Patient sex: M
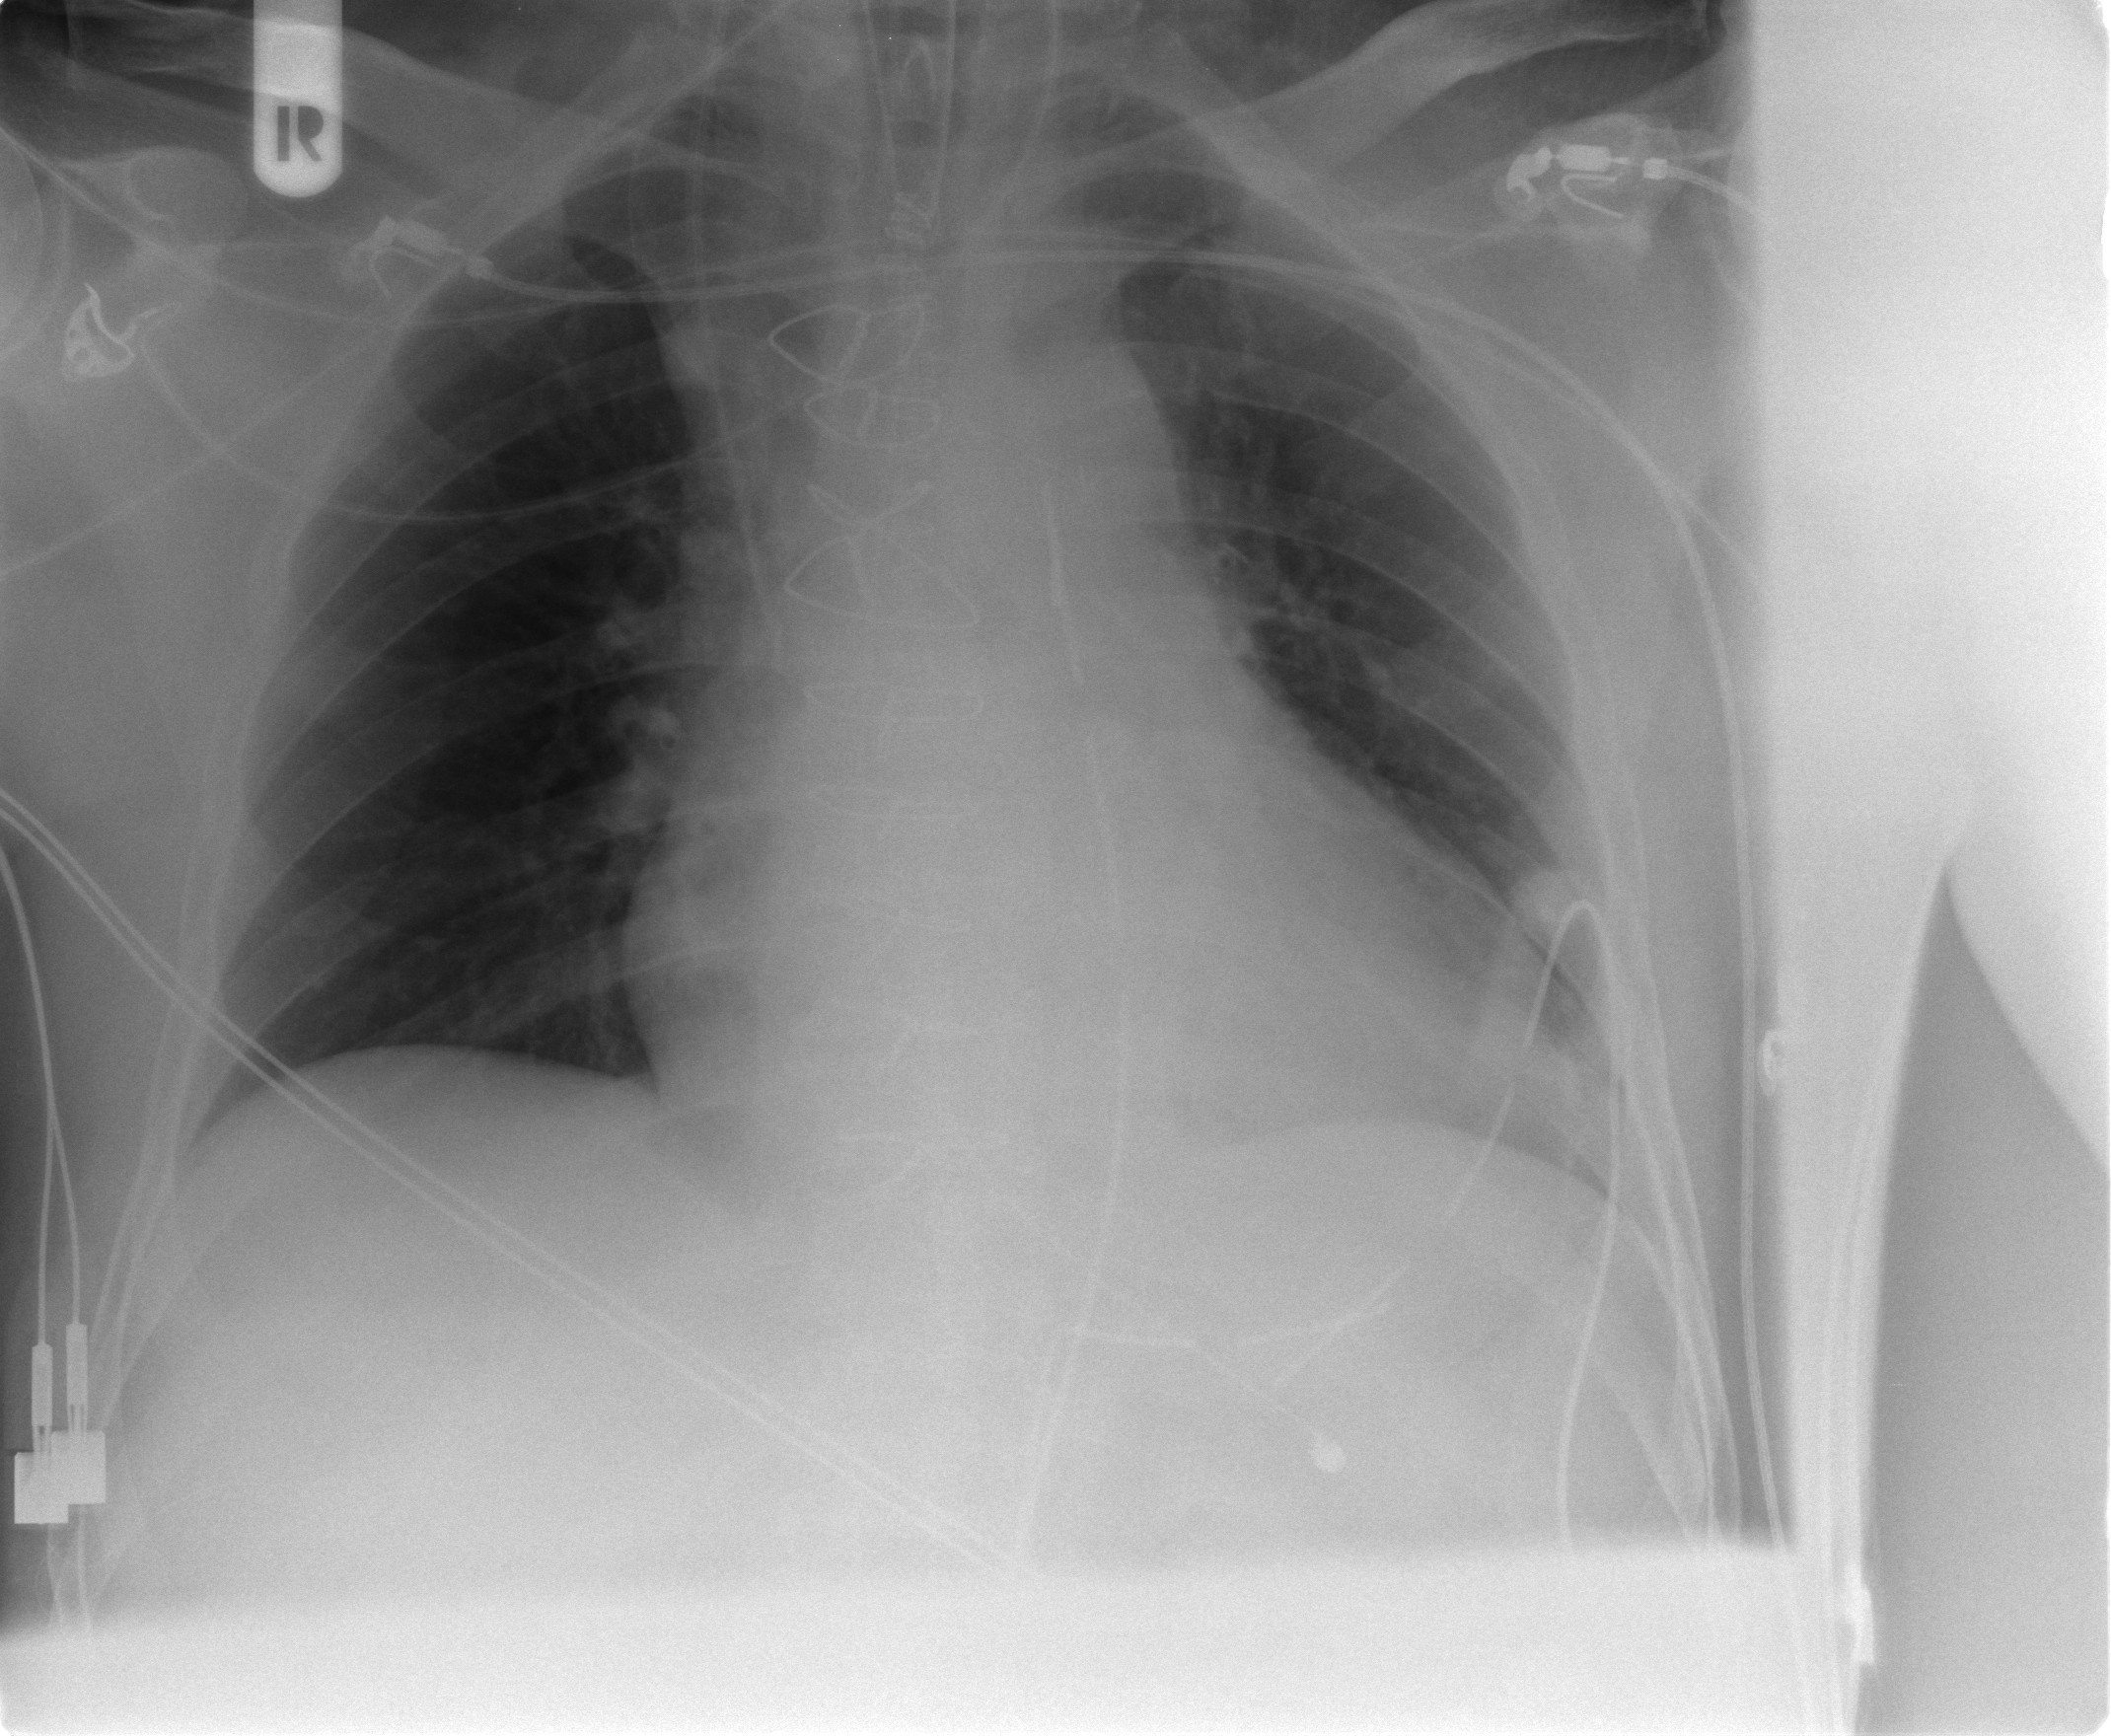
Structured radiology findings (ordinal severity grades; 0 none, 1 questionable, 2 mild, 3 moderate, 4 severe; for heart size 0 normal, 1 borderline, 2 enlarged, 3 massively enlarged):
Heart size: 1
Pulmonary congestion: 0
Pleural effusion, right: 0
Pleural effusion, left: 1
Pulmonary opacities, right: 0
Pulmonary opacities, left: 0
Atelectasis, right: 0
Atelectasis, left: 2